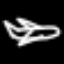
Label: airplane